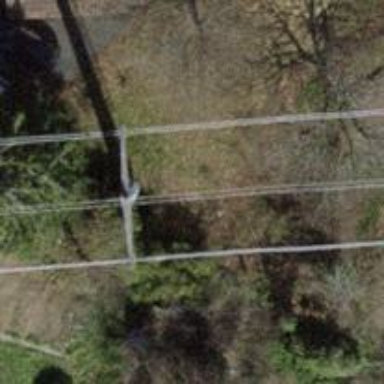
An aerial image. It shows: Concrete power pole.